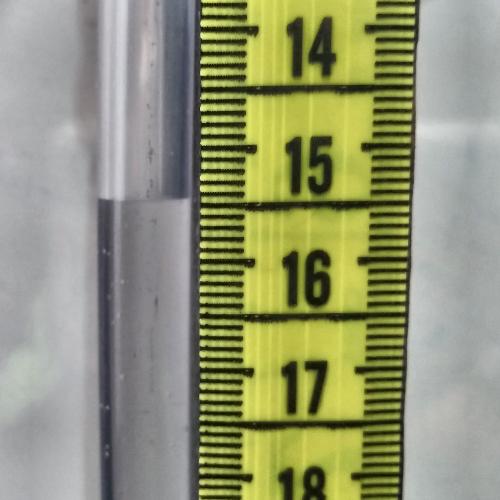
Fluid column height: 15.4 cm